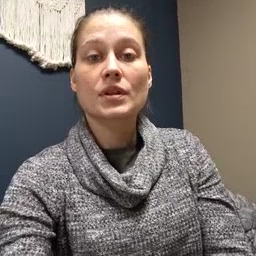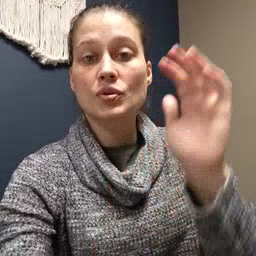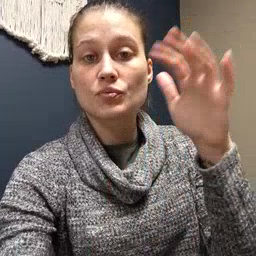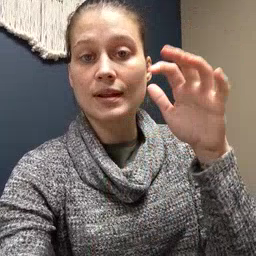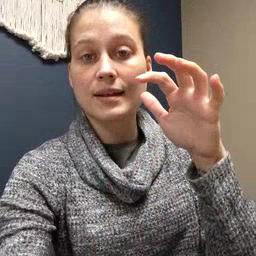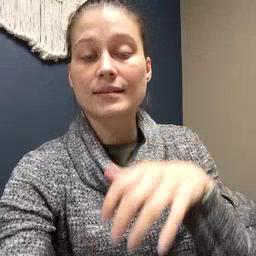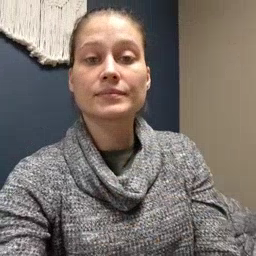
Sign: rain